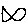
Label: fish